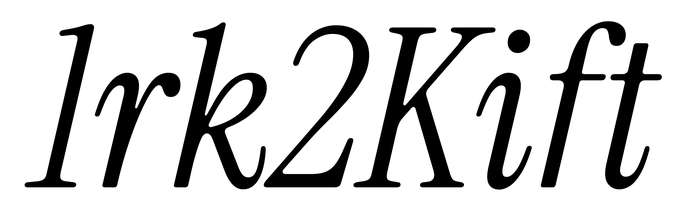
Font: InstrumentSerif-Italic